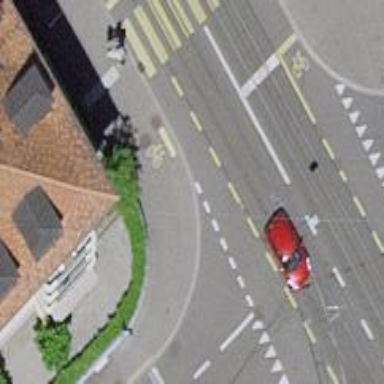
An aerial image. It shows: Tram crossing on the railway.